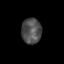
Tissue: prostate
Cell type: Myeloid cells
Senescence score: 0.7116
Nuclear area (px): 499
Mean DAPI intensity: 79.399